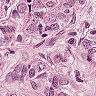
Metastatic tissue present: yes